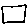
Label: square